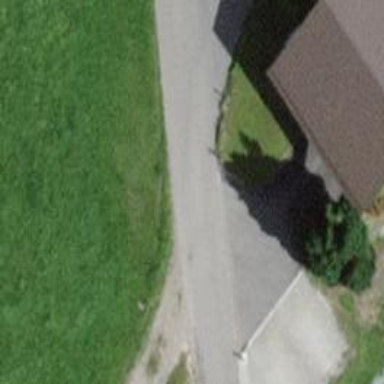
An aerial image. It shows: Smooth asphalt road in residential area.